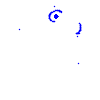
Particle: kaon